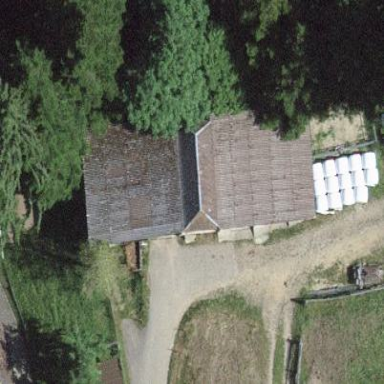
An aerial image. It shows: Rural barn.